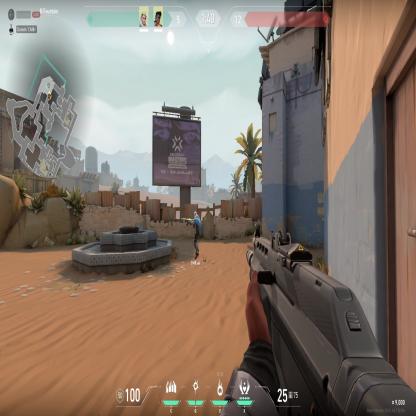
Label: teammate